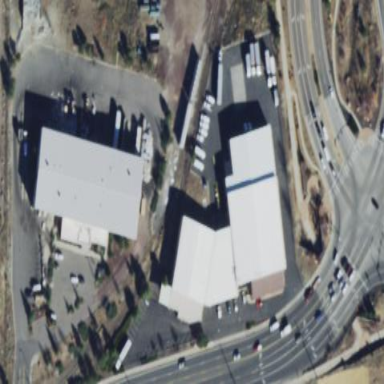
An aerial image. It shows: Warehouse building.